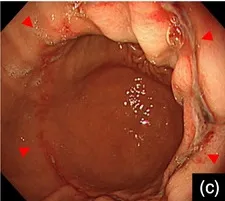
(c) Esophagogastroduodenoscopy detected Cameron's ulcer. The red arrowheads show the ulcer.
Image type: endoscopy (gi_endoscopy)